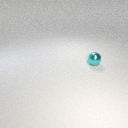
small cyan metal sphere